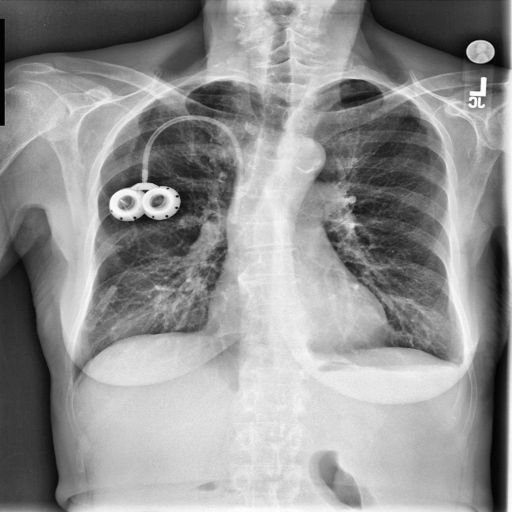
Finding: NORMAL